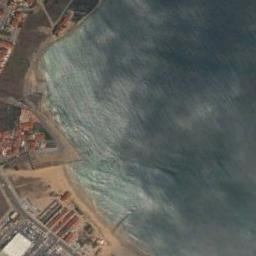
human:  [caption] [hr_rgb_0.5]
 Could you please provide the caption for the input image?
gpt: The sea was rough by the beach .

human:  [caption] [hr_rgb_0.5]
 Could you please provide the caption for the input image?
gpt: Blue water on the beach and many buildings on the beach .

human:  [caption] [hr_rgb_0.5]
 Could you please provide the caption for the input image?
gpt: There are many buildings around the beach, And the sea water is dark green .

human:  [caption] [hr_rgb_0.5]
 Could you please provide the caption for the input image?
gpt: The beach with khaki sand and some buildings on the beach .

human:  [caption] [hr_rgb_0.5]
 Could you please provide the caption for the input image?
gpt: Many buildings of different shapes are beside the beach .